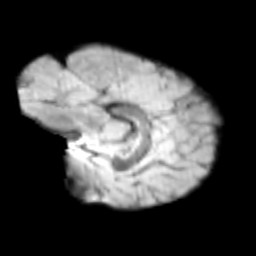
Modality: T2w
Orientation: sagittal
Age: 10
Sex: male
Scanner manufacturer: siemens
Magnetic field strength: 3 T
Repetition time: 3.8 s
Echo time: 0.07 s